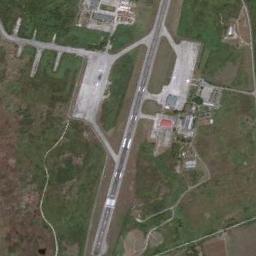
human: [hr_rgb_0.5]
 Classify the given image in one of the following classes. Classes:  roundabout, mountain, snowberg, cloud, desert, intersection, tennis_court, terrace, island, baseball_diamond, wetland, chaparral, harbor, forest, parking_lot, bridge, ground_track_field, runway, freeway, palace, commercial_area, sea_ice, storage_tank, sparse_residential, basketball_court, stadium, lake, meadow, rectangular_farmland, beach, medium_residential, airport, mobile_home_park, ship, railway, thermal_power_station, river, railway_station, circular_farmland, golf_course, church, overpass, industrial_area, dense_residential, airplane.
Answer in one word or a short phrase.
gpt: airport